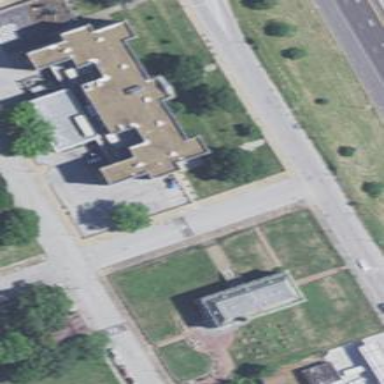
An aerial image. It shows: School building.